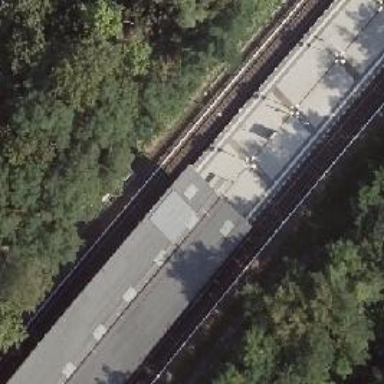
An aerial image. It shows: Close-up of railway platform edge.